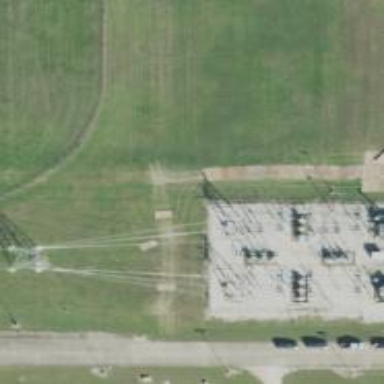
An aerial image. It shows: Power tower.